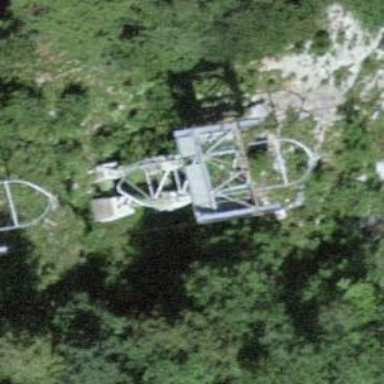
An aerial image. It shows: Pylon for aerialway.